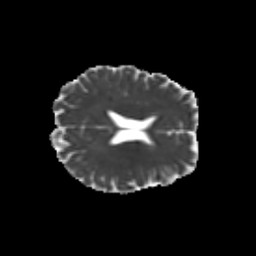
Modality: MD
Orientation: axial
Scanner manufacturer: siemens
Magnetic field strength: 3 T
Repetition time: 9.2 s
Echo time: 0.084 s